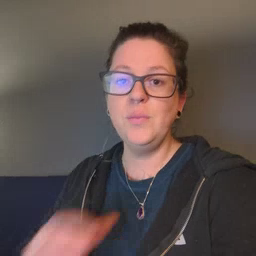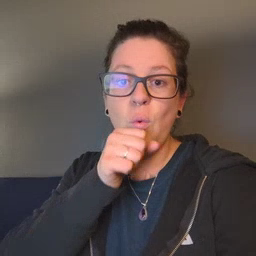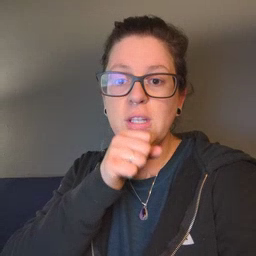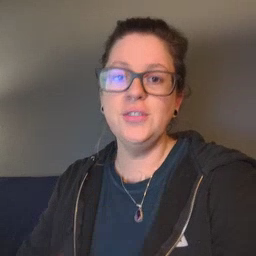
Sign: orange